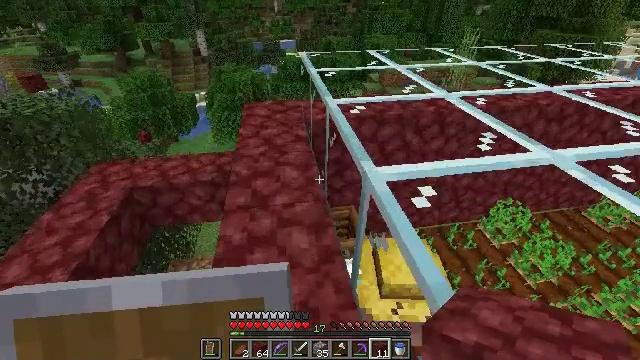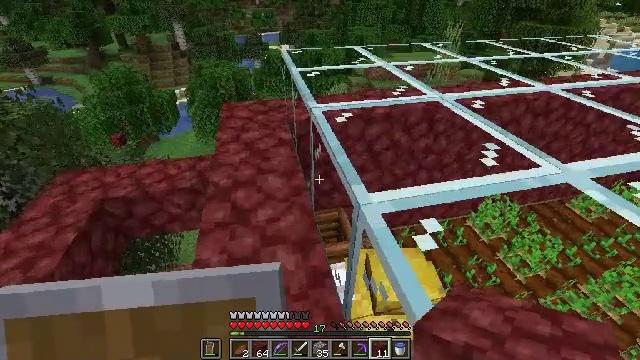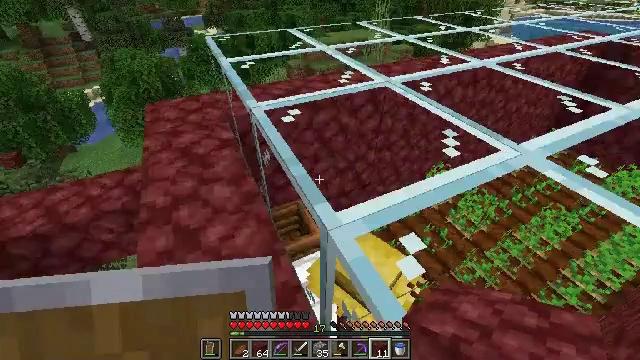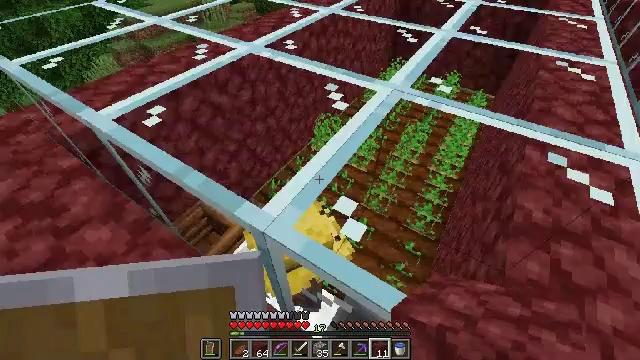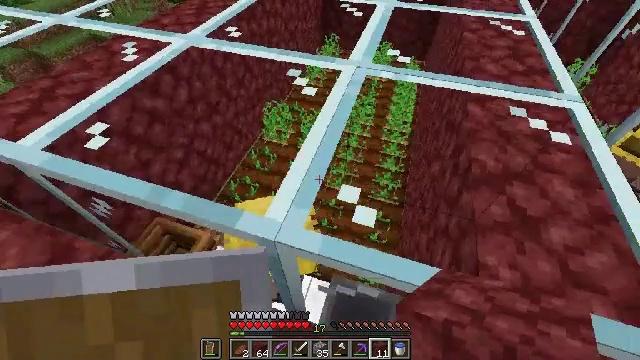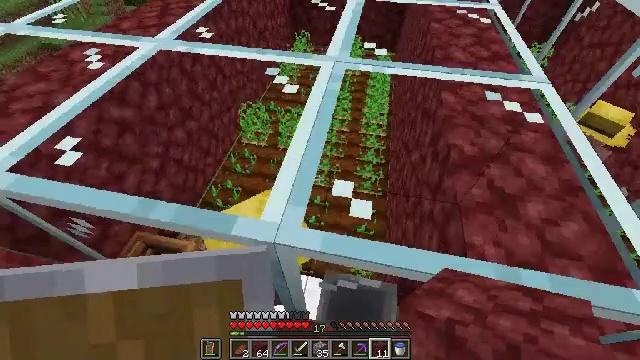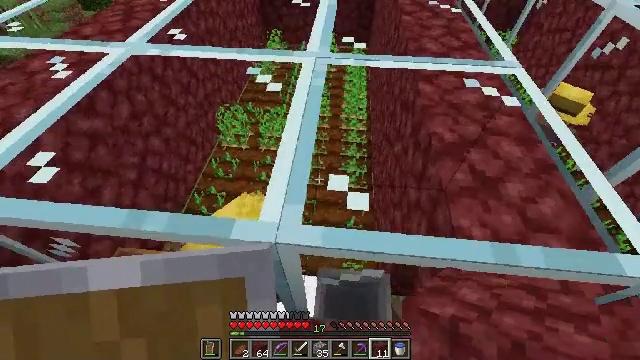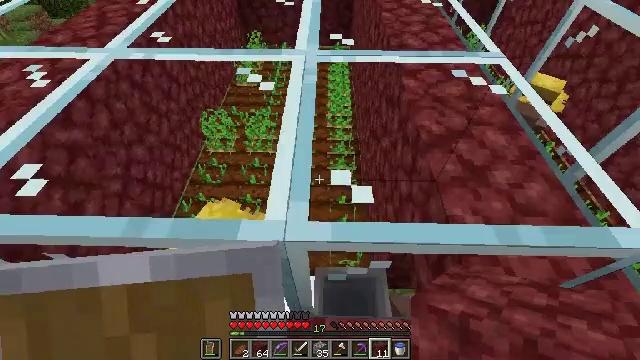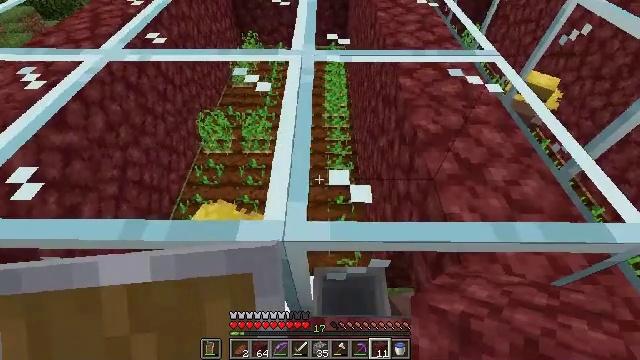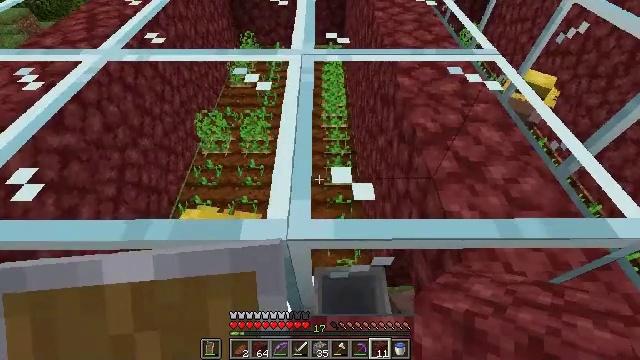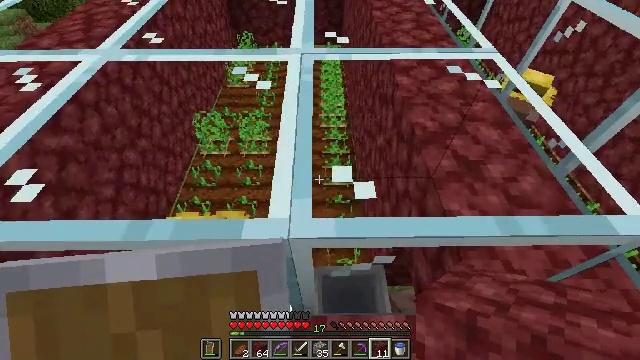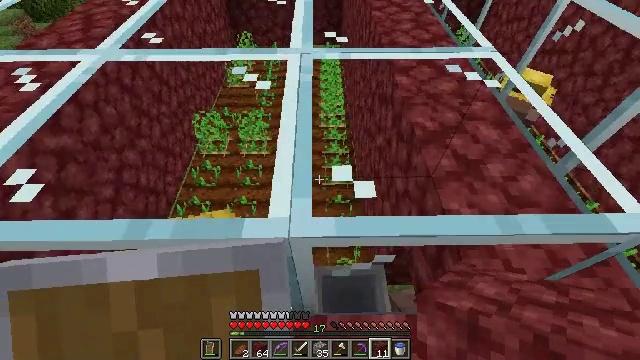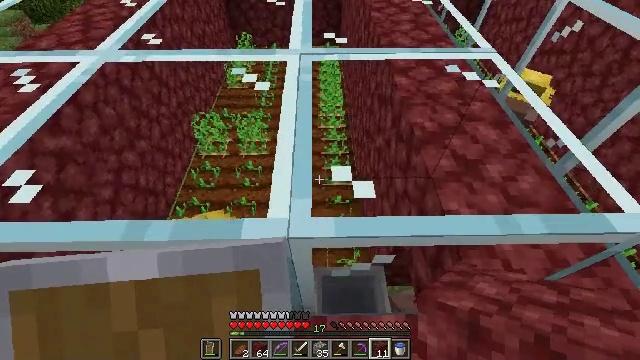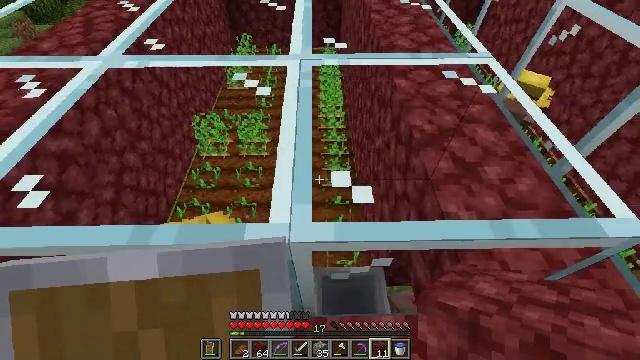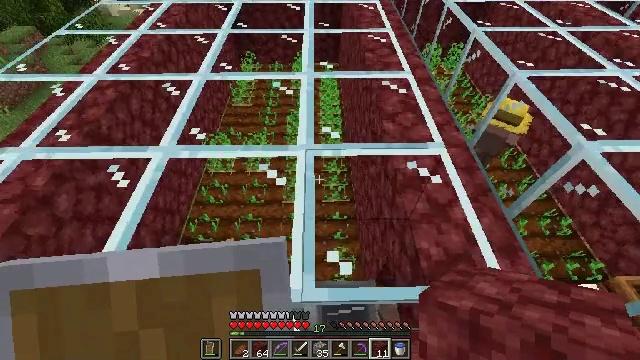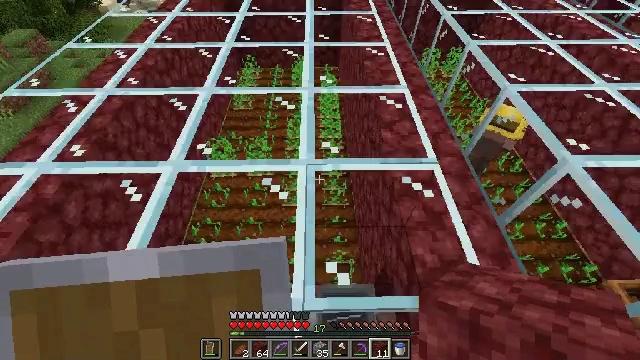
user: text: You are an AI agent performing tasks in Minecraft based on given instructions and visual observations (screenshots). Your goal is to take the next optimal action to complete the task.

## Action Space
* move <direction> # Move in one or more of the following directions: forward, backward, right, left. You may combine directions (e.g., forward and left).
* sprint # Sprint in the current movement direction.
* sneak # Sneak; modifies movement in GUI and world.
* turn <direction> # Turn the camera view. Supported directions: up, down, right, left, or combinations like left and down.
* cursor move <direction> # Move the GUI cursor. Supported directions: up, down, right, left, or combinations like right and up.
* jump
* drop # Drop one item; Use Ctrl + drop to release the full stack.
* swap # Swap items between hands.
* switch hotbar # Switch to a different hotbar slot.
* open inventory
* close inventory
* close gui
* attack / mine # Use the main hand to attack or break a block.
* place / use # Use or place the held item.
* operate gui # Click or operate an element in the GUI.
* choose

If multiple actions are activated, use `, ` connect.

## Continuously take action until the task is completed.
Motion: motion action
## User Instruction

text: Collect potatoes from the garden.
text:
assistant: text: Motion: move forward, turn right and down
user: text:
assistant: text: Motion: move forward, turn right and down
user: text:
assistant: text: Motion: move forward, turn right and down
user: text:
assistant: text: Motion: turn right and down
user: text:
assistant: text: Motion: turn right
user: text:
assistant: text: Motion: turn right
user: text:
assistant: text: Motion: turn right
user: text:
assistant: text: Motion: no_op
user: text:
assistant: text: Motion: no_op
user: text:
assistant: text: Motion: no_op
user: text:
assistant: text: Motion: move forward
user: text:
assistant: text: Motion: move forward
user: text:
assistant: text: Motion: move forward, jump
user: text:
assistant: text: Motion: move forward, jump
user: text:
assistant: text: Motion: move forward, jump
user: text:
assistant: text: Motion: move forward, jump
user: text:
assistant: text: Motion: move forward, jump
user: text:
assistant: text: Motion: move forward, jump
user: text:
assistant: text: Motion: move forward
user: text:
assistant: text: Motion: move forward
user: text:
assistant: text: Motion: move forward
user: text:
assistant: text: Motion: move forward and move left
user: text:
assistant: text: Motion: move forward and move left
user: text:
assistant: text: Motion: move forward and move left
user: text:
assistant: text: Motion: move forward and move left
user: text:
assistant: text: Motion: move forward and move left
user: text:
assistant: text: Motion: move forward and move left
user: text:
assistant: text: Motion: move forward and move left
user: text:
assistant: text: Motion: move forward and move left
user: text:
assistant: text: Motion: move forward and move left